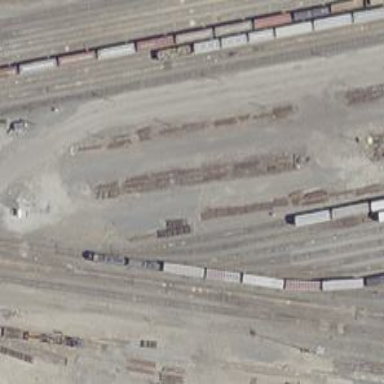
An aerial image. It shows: Railway yard.